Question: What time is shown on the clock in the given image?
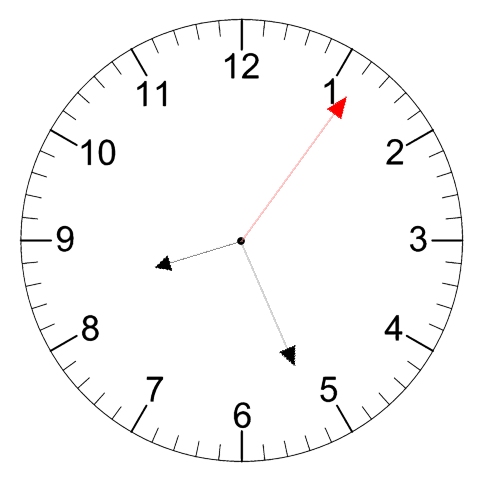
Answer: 08:26:06